Question: I have a problem with IIS server,
How can I modify ISAPI elements with using C# language?
Forexample : ASP.net V4.0 restriction is "Not Allowed". And I want to set as "Allowed" like below picture.

I can add an elements with this Code. But I cant modify.
'''
using System;
using System.Text;
using Microsoft.Web.Administration;
internal static class Sample
{
private static void Main()
{
using (ServerManager serverManager = new ServerManager())
{
Configuration config = serverManager.GetApplicationHostConfiguration();
ConfigurationSection isapiFiltersSection = config.GetSection("system.webServer/isapiFilters");
ConfigurationElementCollection isapiFiltersCollection = isapiFiltersSection.GetCollection();
ConfigurationElement filterElement = isapiFiltersCollection.CreateElement("filter");
filterElement["name"] = @"SalesQueryIsapi";
filterElement["path"] = @"c:\Inetpub\www.contoso.com
ilters\SalesQueryIsapi.dll";
filterElement["enabled"] = true;
filterElement["enableCache"] = true;
isapiFiltersCollection.Add(filterElement);
serverManager.CommitChanges();
}
}
}
'''
Thanks For your advice.
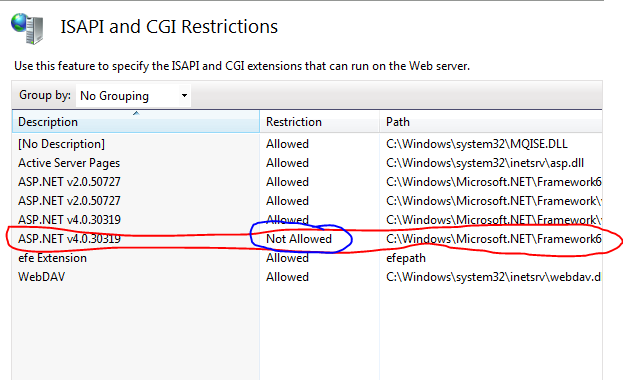
Answer: I found a solution. I changed the code like below. and it worked.
'''
private void buttonOK_Click(object sender, EventArgs e)
{
using (ServerManager serverManager = new ServerManager())
{
Configuration config = serverManager.GetApplicationHostConfiguration();
ConfigurationSection isapiCgiRestrictionSection = config.GetSection("system.webServer/security/isapiCgiRestriction");
ConfigurationElementCollection isapiCgiRestrictionCollection = isapiCgiRestrictionSection.GetCollection();
foreach (ConfigurationElement element in isapiCgiRestrictionCollection)
{
element.SetAttributeValue("allowed", false);
}
ConfigurationElement addElement = isapiCgiRestrictionCollection.CreateElement("add");
serverManager.CommitChanges();
}
}
'''